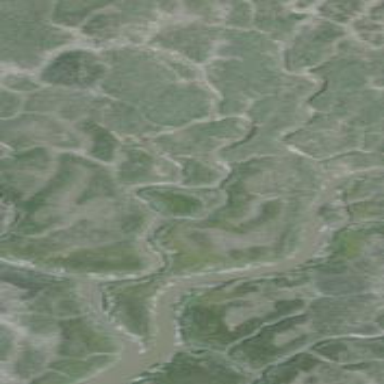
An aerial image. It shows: Saltmarsh wetland.